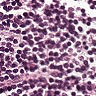
Metastatic tissue present: no